Question: Whenever I add a foreign key entity to my previous entity by setting the ForeignKey-ID, the associated object is null.
Let me explain this:

In a previous step I've set the 'AddressId' property to '28' and have saved the entity context by calling 'context.SaveChanges()'.
Now why is 'AddressId' filled, but 'Address' as the NavigationProperty (which should be an 'Address' object of the 'Address' table where 'Address.Id == 28') is 'null'?
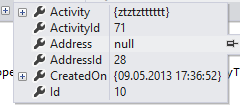
Answer: Entity Frameworks (EF) work this by design.
Updating the foreign key never updates the navigation property.
However, updating the navigation property will update the key. Also note that in this case the 'Address' entity should come from the same context. If not '.SaveChanges()' will consider the 'Address' entity as new and try to add it in the database.
As to the question of which method is better, well, it depends!
- Updating the Key is straightforward and is what we have been doing all along using Data Transfer Objects (DTOs) or even plain SQL. So is easier for newcomers to EF to grasp and use.
- Updating the navigation property is where you truly get an object based data model. The code looks cleaner and more readable. However you need to be very careful with the Context. In my little personal experience with EF, I find that trying to update the navigation property brings more complexity than value, especially in a multi-tier architecture where the Context is hidden behind the Data Access layer.
The most important benefit of EF, in my opinion, is in query operations using LINQ-to-Entities. I have compile-time syntax check for my queries and strong typing. I can easily create an object-based result set with multiple levels of children, data-bind ready without any additional code. I rarely write SQL anymore.